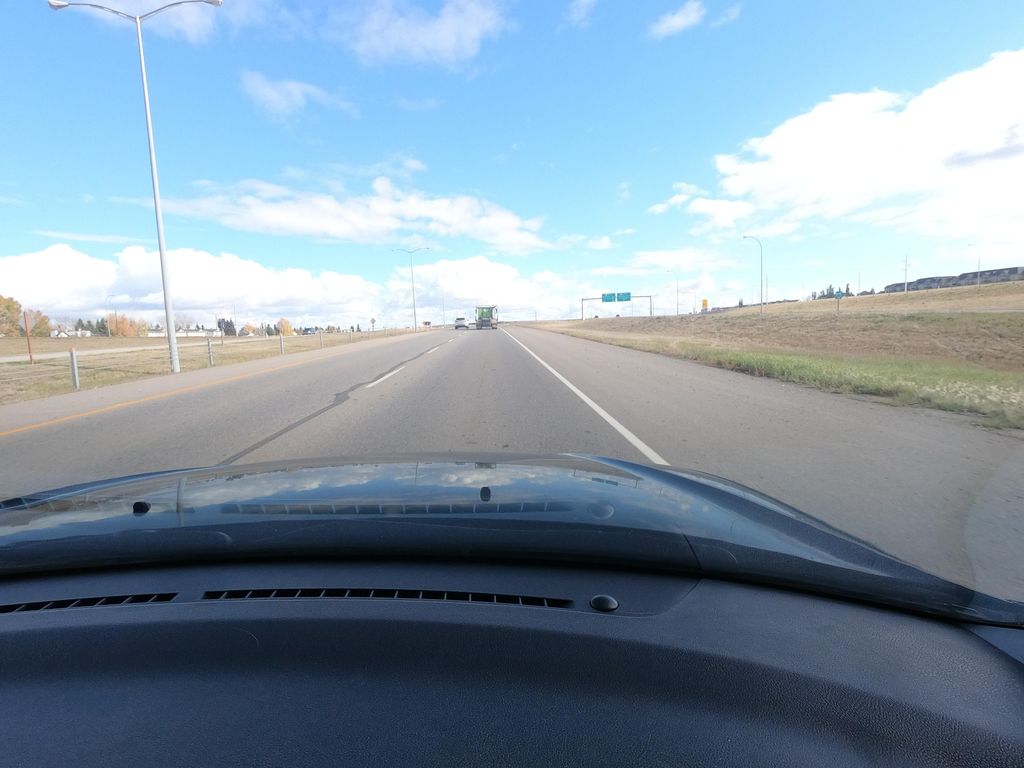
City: calgary